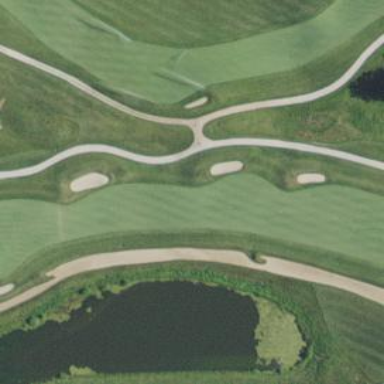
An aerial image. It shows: Scenic golf fairway.